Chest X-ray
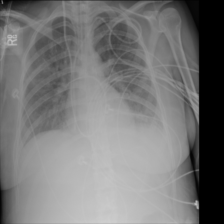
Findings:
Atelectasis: negative
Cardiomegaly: negative
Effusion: negative
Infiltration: negative
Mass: negative
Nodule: negative
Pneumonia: negative
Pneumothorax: negative
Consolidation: negative
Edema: negative
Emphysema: negative
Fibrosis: negative
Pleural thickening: negative
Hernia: negative